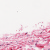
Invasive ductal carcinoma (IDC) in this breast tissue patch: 0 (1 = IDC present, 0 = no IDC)